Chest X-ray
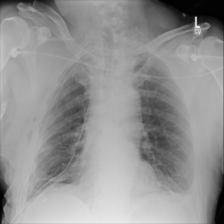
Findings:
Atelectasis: negative
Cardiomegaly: negative
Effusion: negative
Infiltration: negative
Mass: negative
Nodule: negative
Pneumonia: negative
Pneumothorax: negative
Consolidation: negative
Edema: negative
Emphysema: negative
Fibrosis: negative
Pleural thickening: negative
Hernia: negative